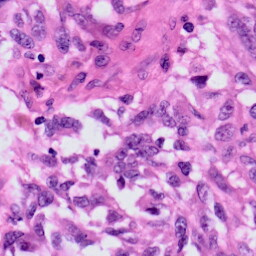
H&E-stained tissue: Skin